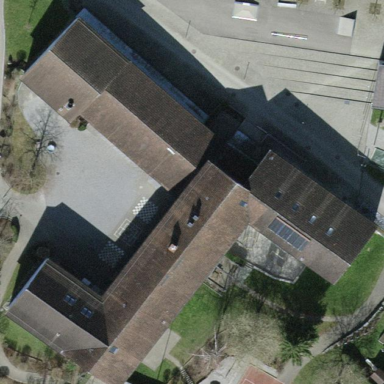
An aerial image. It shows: School building.